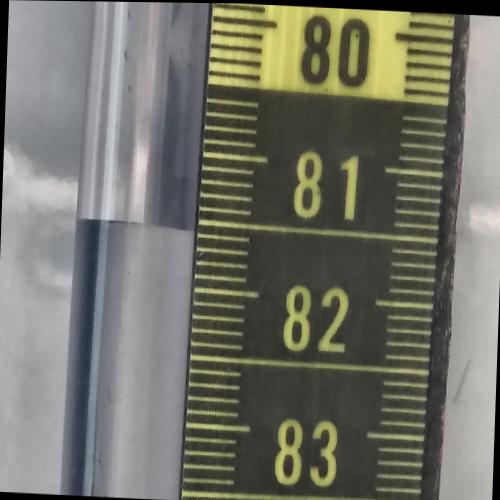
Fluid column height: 81.6 cm